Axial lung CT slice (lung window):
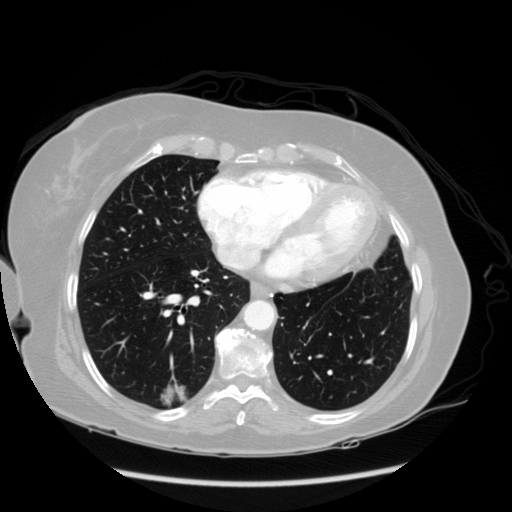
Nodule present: yes
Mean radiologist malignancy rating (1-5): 5